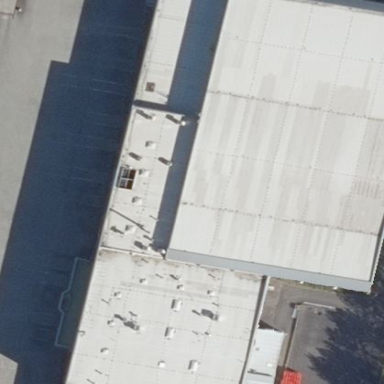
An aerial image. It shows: Close-up view of roof of building.